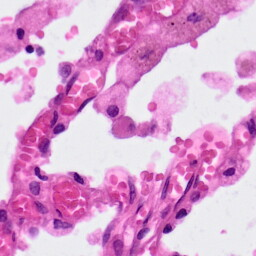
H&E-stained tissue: Lung